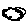
Label: cloud